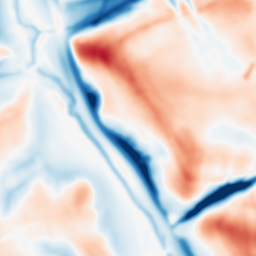
Category: multiscale
Decomposition family: dog_multiscale
Decomposition parameters: sigma_ratio: 2
n_scales: 3
base_sigma: 2
Upsampling method: quintic
Upsampling parameters: scale: 4
Upsampling scale: 4